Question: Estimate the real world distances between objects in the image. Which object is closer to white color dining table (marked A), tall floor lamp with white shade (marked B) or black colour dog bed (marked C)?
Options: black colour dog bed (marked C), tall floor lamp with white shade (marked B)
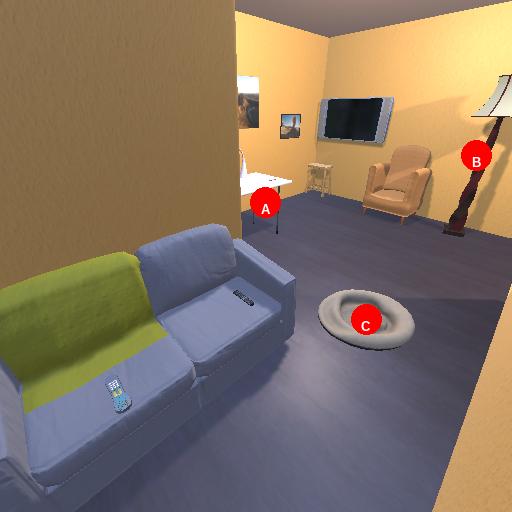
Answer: black colour dog bed (marked C)